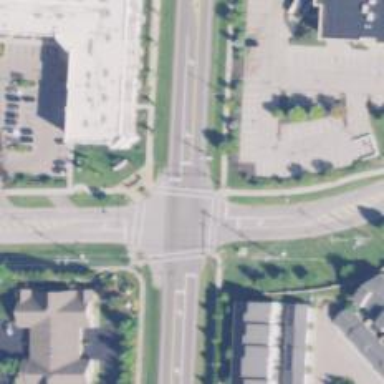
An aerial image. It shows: Crossing with marked lines on the road.